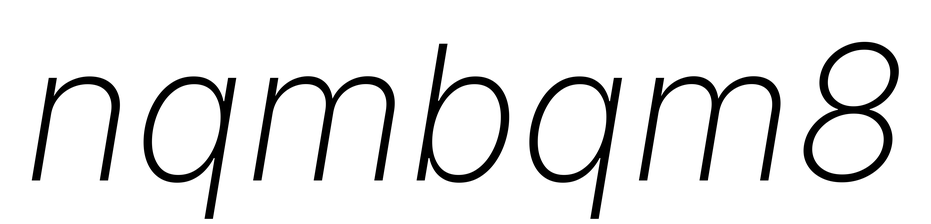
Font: Inter-Italic_ExtraLight_Italic